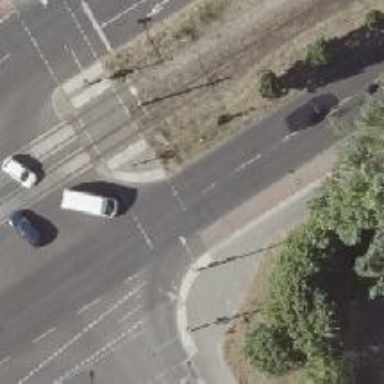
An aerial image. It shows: Crossing with traffic signals.